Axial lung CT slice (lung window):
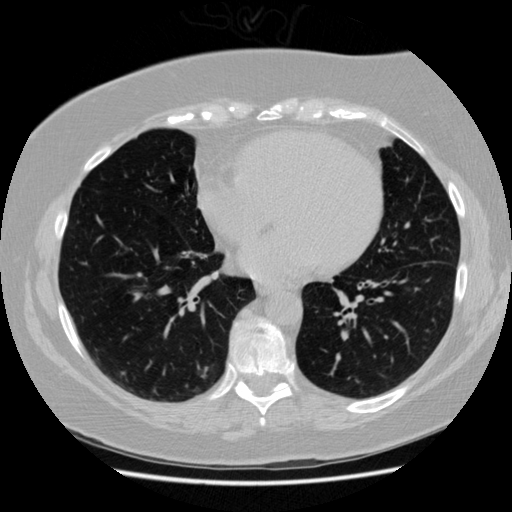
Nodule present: no